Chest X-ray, AP view. Patient: 49 years old, sex M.
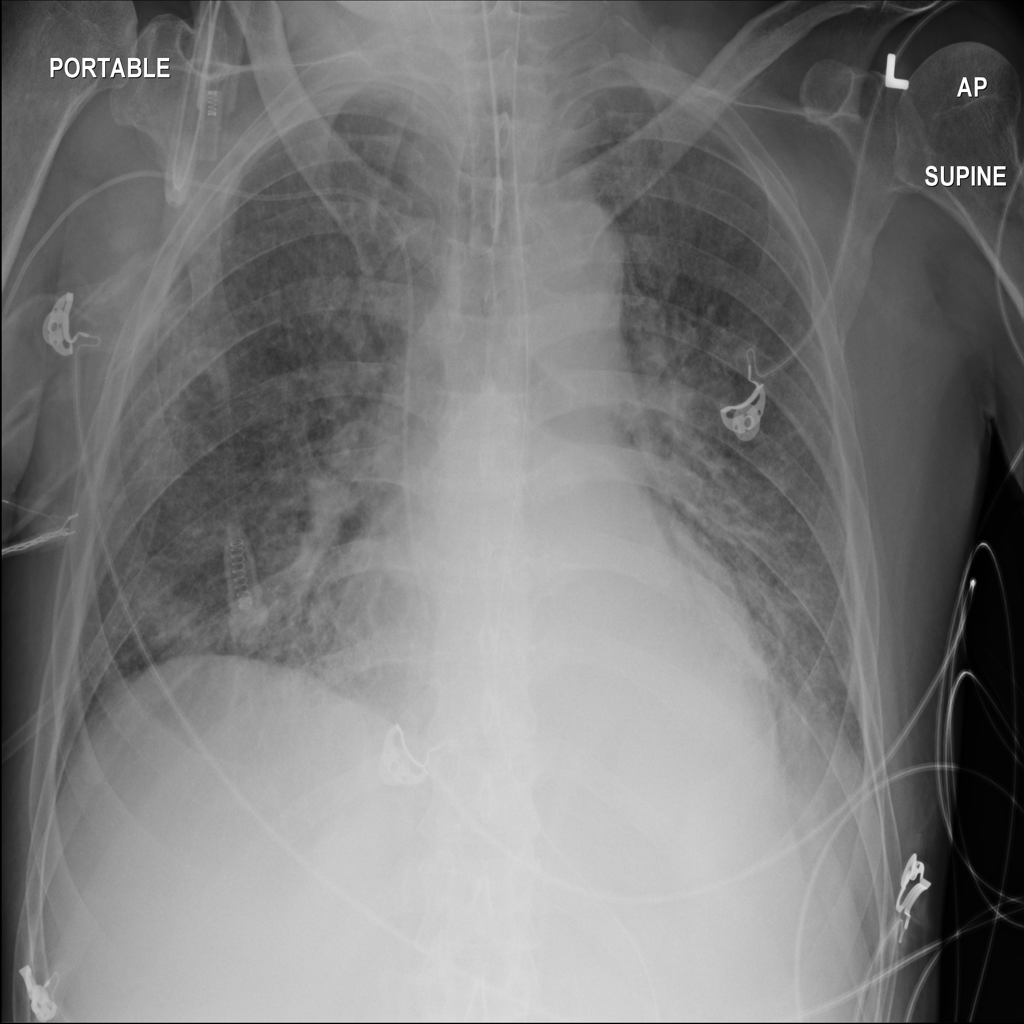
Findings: Infiltration